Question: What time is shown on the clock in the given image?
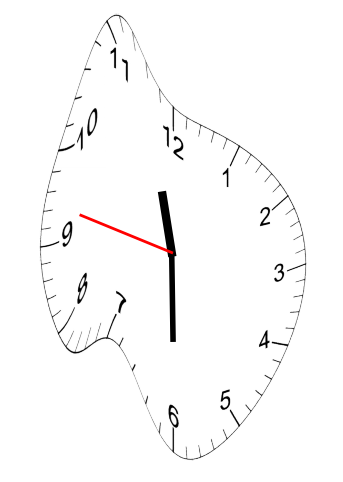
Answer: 11:29:47